Question: I need to get the string value from the node passcode in my Firebase database to compare with a user input, but unfortunately I am not able to get the value. This is the link to my firebase database in the below image.

This is my codes below:
'''
final DatabaseReference mDatabase = FirebaseDatabase.getInstance().getReference("pin_code");
mDatabase.addListenerForSingleValueEvent(new com.google.firebase.database.ValueEventListener() {
@Override
public void onDataChange(com.google.firebase.database.DataSnapshot dataSnapshot) {
String rface = (String) dataSnapshot.child("pincode").getValue();
if (rface.equals(userPassword) && !rface.equals("")){
Intent intent = new Intent(PinActivity.this, ProfileActivity.class);
startActivity(intent);
}
else {
if (rface.equals("") || rface.equals(null)){
// Creating new user node, which returns the unique key value
// new user node would be /users/$userid/
String userId = mDatabase.push().getKey();
// creating user object
Pin pin = new Pin(authUserId, userPassword);
mDatabase.child(userId).setValue(pin);
Intent intent = new Intent(PinActivity.this, ProfileActivity.class);
startActivity(intent);
}
else {
Toast.makeText(PinActivity.this,"Invalid PIN code", Toast.LENGTH_SHORT).show();
return;
}
}
}
@Override
public void onCancelled(DatabaseError databaseError) {
}
});
'''
'''
{
"pin_code" : {
"id" : "TQYTo1NHNnhPJnOxhe1Vok3U6ic2",
"pincode" : "12345"
}
}
'''
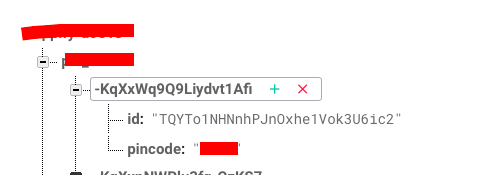
Answer: This 'FirebaseDatabase.getInstance().getReference("pin_code")' does not refer to the node you're looking for. Most likely you the 'id' property, in which case you can get the node with:
'''
DatabaseReference collection = FirebaseDatabase.getInstance().getReference("p...");
Query query = collection.orderByChild("id").equalTo("TQT...ic2");
query.addListenerForSingleValueEvent(new com.google.firebase.database.ValueEventListener() {
@Override
public void onDataChange(com.google.firebase.database.DataSnapshot dataSnapshot) {
for (DataSnapshot child: dataSnapshot.getChildren()) {
String rface = (String) child.child("pincode").getValue();
if (rface.equals(userPassword) && !rface.equals("")){
'''
The changes I made:
1. On the first line we get the collection: the node under which you want to run a query. You struck out the name of that node in the screenshot, but it's the second line you marked.
2. In the second line we create a query on the id property of each child node under the collection.
3. In the onDataChange we added a loop. This is needed because a query against the Firebase Database will potentially have multiple results. So the dataSnapshot contains a list of those results. Even if there is only a single result, the snapshot will contain a list of one result. We loop over dataSnapshot.getChildren() to handle those multiple results.
If there can ever only be one node with the same 'id', you should consider changing your data structure to use the 'id' as the key of the node. So:
'''
pin_codes
uid1: "pincode1"
uid2: "pincode2"
'''
Your code then becomes significantly simpler, because you don't need to query for the user anymore. You can just directly read from the path:
'''
DatabaseReference user = FirebaseDatabase.getInstance().getReference("pin_codes").child("TQT...ic2");
user.addListenerForSingleValueEvent(new com.google.firebase.database.ValueEventListener() {
@Override
public void onDataChange(com.google.firebase.database.DataSnapshot dataSnapshot) {
String rface = (String) dataSnapshot.getValue();
if (rface.equals(userPassword) && !rface.equals("")){
'''